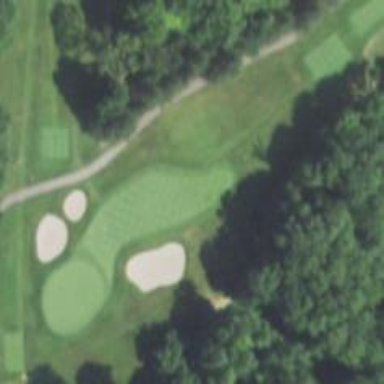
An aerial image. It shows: Golf fairway surrounded by grass.